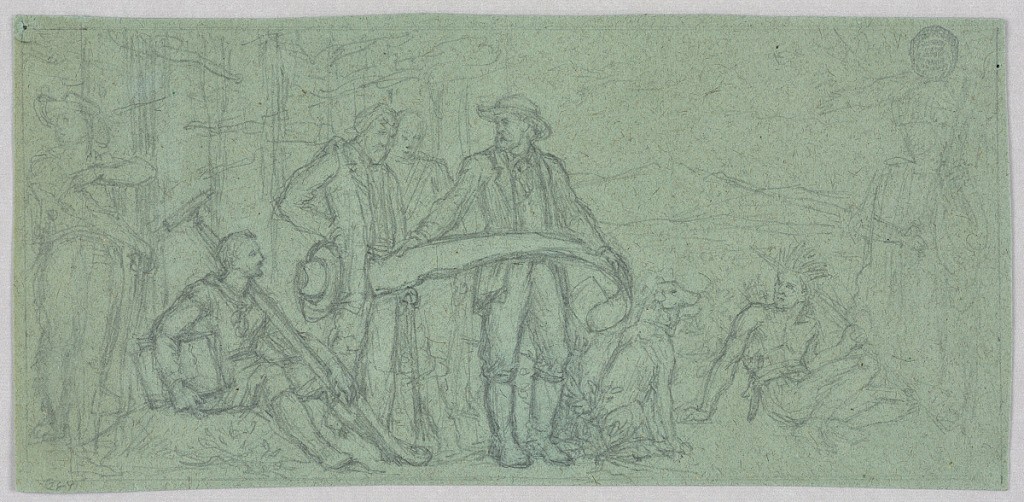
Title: Sketch for a Mural
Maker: Francis Augustus Lathrop, American, 1849–1909
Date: ca. 1895
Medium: Graphite on green paper
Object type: Drawing
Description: Meeting of frontiersmen and Native Americans at edge of woods, mountains beyond.